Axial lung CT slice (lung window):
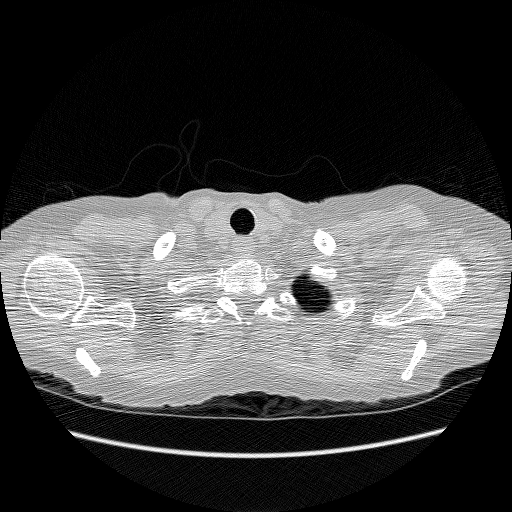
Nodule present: no